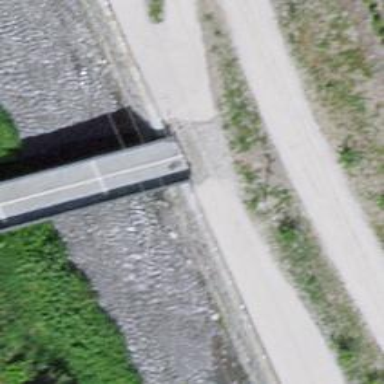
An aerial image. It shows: Footway bridge with metal surface.